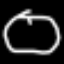
Label: clock